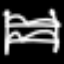
Label: bed